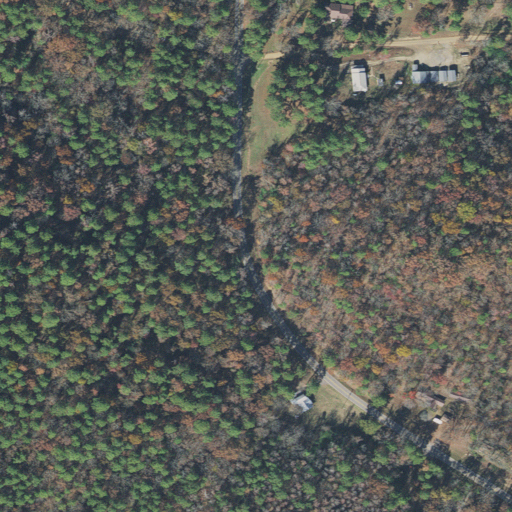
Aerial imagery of gap in Arkansas named Alder Gap containing evergreen forest, deciduous forest, mixed forest, open development, low intensity development, grassland, and medium intensity development